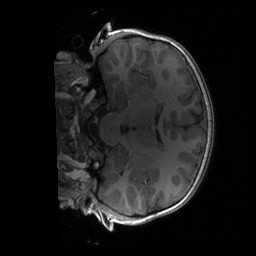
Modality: T1w
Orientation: coronal
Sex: male
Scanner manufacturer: siemens
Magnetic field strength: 3 T
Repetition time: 1.9 s
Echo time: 0.00243 s